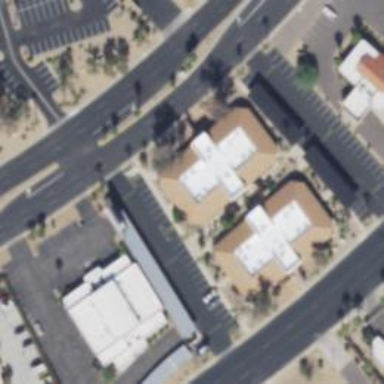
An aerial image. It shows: Commercial building.